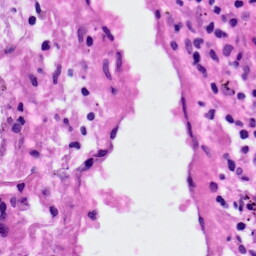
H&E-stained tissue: Lung